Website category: sports
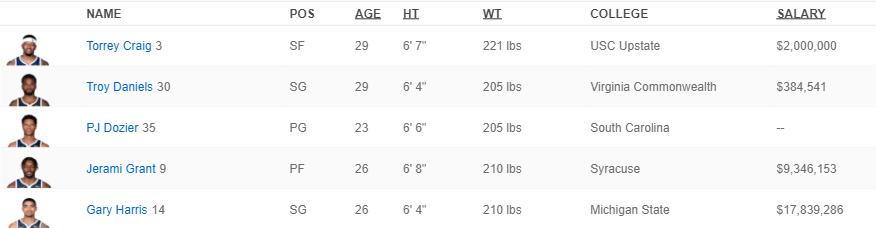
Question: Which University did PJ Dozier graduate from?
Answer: South Carolina

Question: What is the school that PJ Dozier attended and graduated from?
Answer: South Carolina

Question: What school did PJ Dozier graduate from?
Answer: South Carolina

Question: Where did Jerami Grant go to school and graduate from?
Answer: Syracuse

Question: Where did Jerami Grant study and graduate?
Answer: Syracuse

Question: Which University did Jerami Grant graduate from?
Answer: Syracuse

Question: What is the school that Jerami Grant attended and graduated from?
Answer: Syracuse

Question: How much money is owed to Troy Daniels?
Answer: $384,541

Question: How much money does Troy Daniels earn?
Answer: $384,541

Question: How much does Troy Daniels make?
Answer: $384,541

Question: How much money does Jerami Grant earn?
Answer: $9,346,153

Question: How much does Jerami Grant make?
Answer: $9,346,153

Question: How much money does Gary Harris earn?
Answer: $17,839,286

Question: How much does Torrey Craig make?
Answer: $2,000,000

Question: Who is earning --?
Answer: PJ Dozier

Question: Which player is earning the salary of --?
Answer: PJ Dozier

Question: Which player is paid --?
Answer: PJ Dozier

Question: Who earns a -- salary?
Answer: PJ Dozier

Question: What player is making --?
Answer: PJ Dozier

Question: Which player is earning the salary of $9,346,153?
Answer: Jerami Grant

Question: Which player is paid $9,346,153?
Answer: Jerami Grant

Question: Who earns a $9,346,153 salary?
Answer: Jerami Grant

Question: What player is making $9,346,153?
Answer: Jerami Grant

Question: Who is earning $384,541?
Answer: Troy Daniels

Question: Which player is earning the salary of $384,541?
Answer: Troy Daniels

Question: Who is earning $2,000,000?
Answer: Torrey Craig

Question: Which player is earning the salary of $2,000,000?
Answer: Torrey Craig

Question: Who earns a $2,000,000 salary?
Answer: Torrey Craig

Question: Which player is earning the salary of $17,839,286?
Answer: Gary Harris

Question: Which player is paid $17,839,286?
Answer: Gary Harris

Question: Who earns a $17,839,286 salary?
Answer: Gary Harris

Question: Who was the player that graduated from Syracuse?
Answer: Jerami Grant

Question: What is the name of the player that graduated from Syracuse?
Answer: Jerami Grant

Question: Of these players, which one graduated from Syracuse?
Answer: Jerami Grant

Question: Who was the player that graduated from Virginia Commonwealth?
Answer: Troy Daniels

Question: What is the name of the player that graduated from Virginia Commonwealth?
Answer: Troy Daniels

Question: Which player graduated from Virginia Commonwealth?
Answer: Troy Daniels

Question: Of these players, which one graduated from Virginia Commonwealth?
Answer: Troy Daniels

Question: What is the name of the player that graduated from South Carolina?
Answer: PJ Dozier

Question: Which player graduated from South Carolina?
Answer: PJ Dozier

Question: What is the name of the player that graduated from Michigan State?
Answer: Gary Harris

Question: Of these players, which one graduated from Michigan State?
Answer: Gary Harris

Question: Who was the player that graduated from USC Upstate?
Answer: Torrey Craig

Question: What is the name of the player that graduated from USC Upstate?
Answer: Torrey Craig

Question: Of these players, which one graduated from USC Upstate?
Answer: Torrey Craig